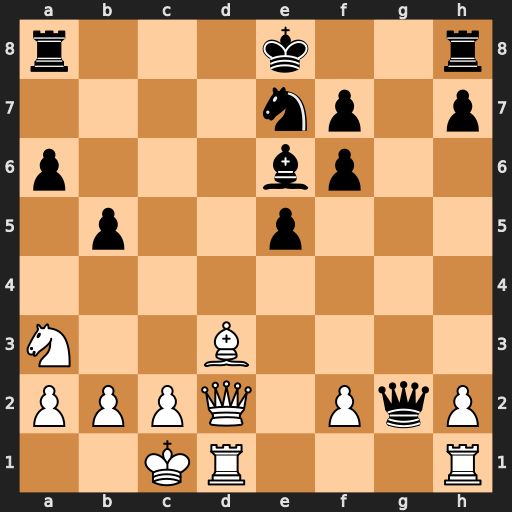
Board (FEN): r3k2r/4np1p/p3bp2/1p2p3/8/N2B4/PPPQ1PqP/2KR3R
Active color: w
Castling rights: kq
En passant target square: -
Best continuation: Nxb5 axb5 Bxb5+ Kf8 Rhg1